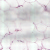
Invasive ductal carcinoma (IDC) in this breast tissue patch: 0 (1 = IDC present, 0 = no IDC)